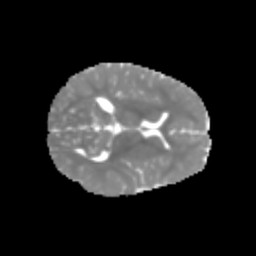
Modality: MD
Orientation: axial
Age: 6
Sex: male
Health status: healthy